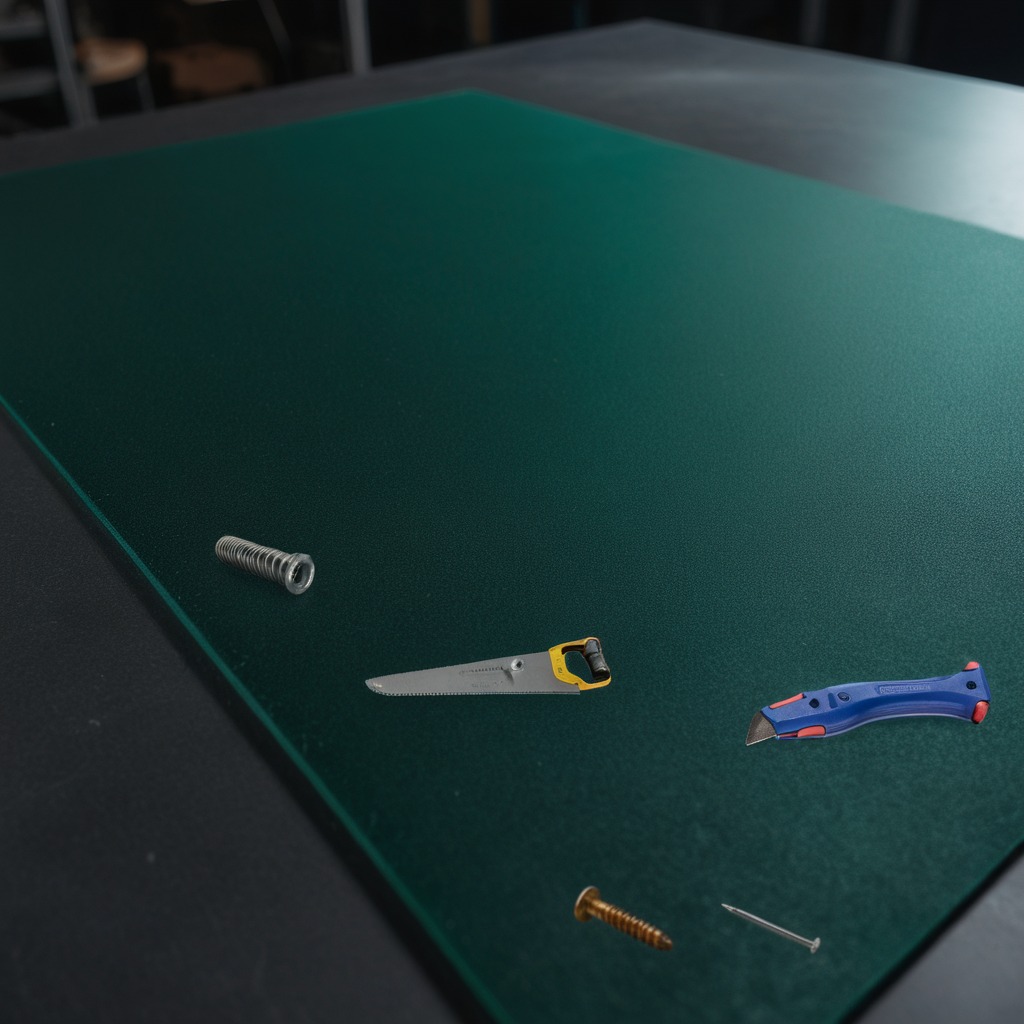
A utility knife, an iron nail, a coiled metal spring, and a handheld metal saw are lying on the granite tabletop.